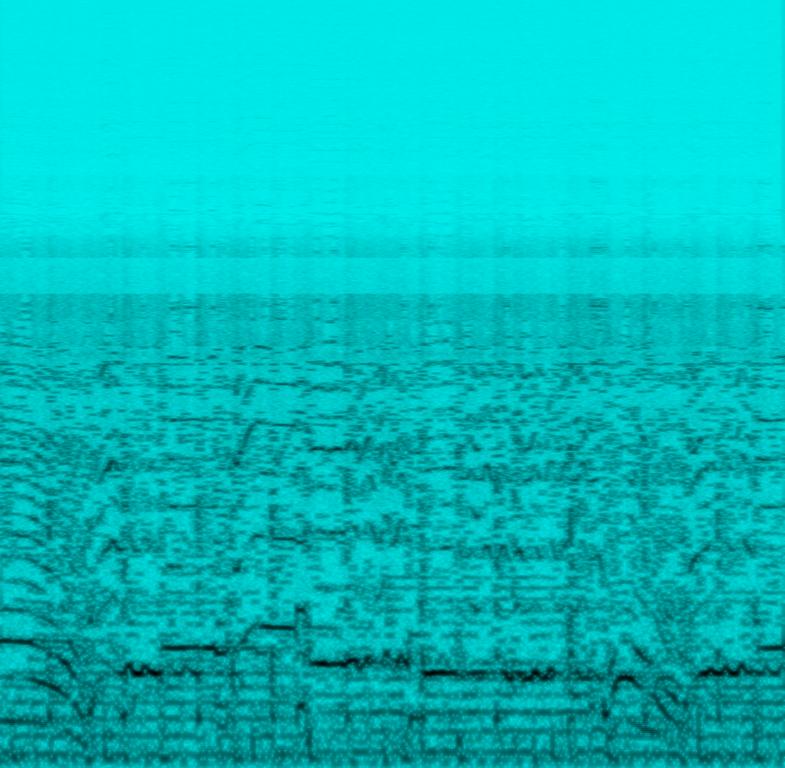
An acoustic drumset plays a rock groove along with a bassline building the foundation of the song. Someone is playing a solo melody on an e-guitar. This recording is of poor quality. This song may be playing at a live concert.